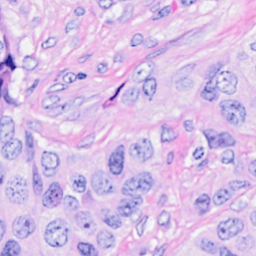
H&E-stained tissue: Breast